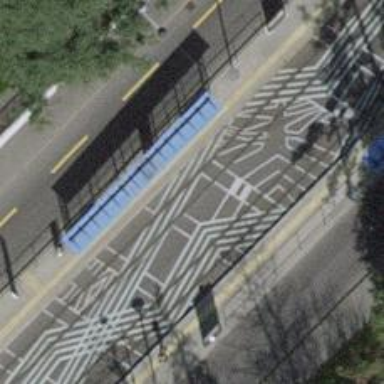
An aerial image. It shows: Tram stop with public transport stop position.